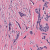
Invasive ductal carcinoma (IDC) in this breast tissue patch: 1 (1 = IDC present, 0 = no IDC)